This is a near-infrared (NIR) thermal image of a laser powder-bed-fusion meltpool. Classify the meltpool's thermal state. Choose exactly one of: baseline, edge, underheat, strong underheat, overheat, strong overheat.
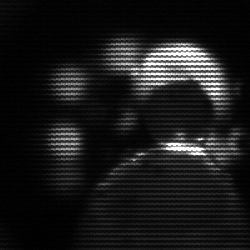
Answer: baseline